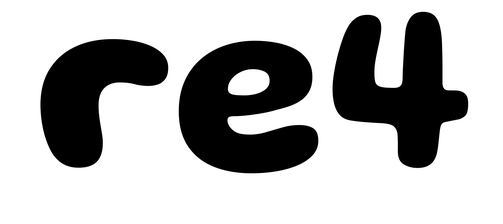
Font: Gluten_Bold